Question: I'm using <URL>
Running this javascript for the clickover:
'''
var message = "Access Forbidden.</br> <a href="/contact/access">Request Access!</a>";
$("#spec").clickover({placement:'top', title: "Sensitive information", content: message, width: 170, height: 110});
'''
The HTML content wont render:

It used to work with , but now i upgrade to .
Any ideas?
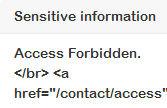
Answer: As stated in <URL>, you need to add 'html: true' to your clickover options.
'''
$("#spec").clickover({placement:'top', title: "Sensitive information", content: message, width: 170, height: 110, html: true});
'''